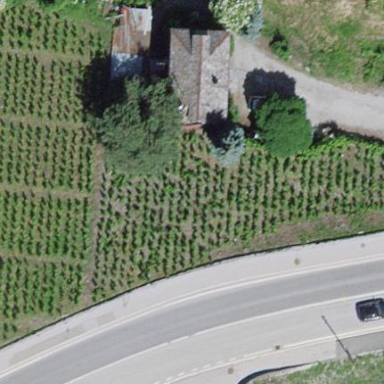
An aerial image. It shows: Vineyard growing grapes.